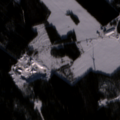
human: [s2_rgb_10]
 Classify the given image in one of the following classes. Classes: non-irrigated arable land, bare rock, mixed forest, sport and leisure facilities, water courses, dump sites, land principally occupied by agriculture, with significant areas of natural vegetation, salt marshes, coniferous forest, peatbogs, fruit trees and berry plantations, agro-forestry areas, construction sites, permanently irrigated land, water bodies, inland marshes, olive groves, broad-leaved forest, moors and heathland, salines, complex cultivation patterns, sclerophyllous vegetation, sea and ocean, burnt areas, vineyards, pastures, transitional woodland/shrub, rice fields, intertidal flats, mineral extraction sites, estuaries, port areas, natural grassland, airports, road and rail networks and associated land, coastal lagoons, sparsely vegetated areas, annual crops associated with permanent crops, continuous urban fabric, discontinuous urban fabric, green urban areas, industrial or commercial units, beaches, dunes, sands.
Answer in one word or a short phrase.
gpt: non-irrigated arable land, coniferous forest, mixed forest